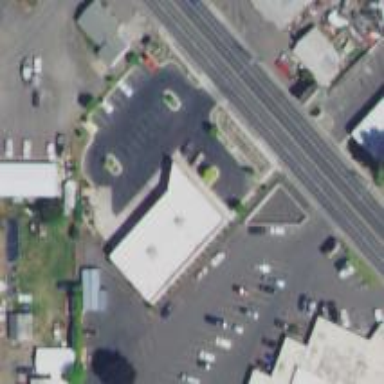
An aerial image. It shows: Retail area.